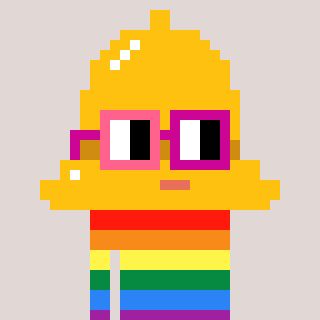
a pixel art character with square pink and red glasses, a bell-shaped head and a teal-colored body on a warm background